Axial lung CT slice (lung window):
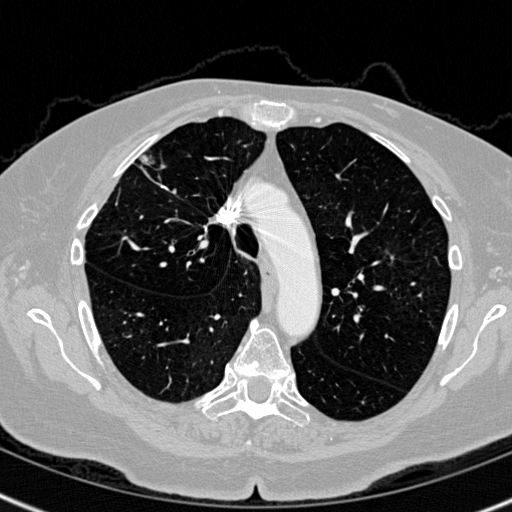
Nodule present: no